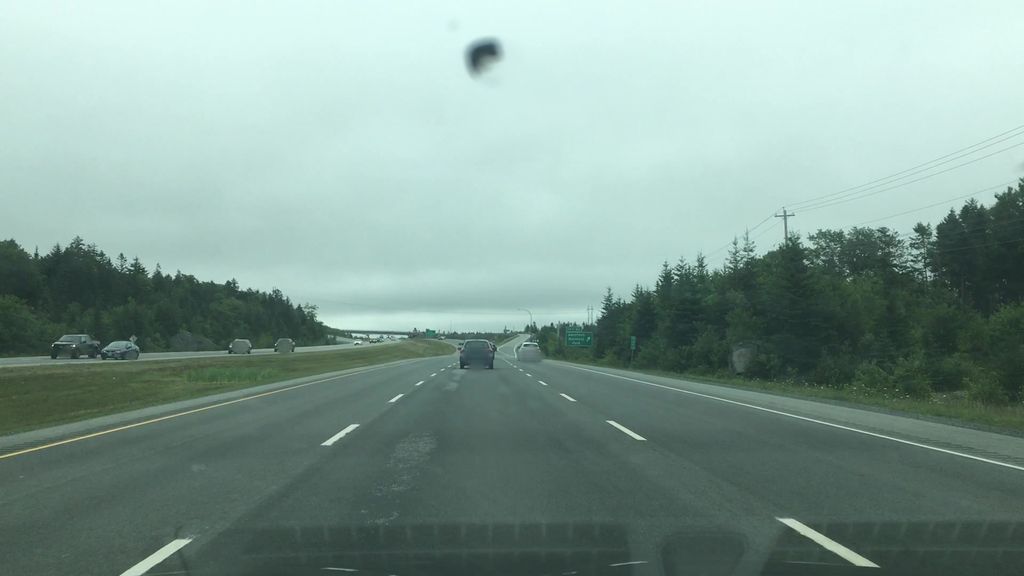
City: halifax